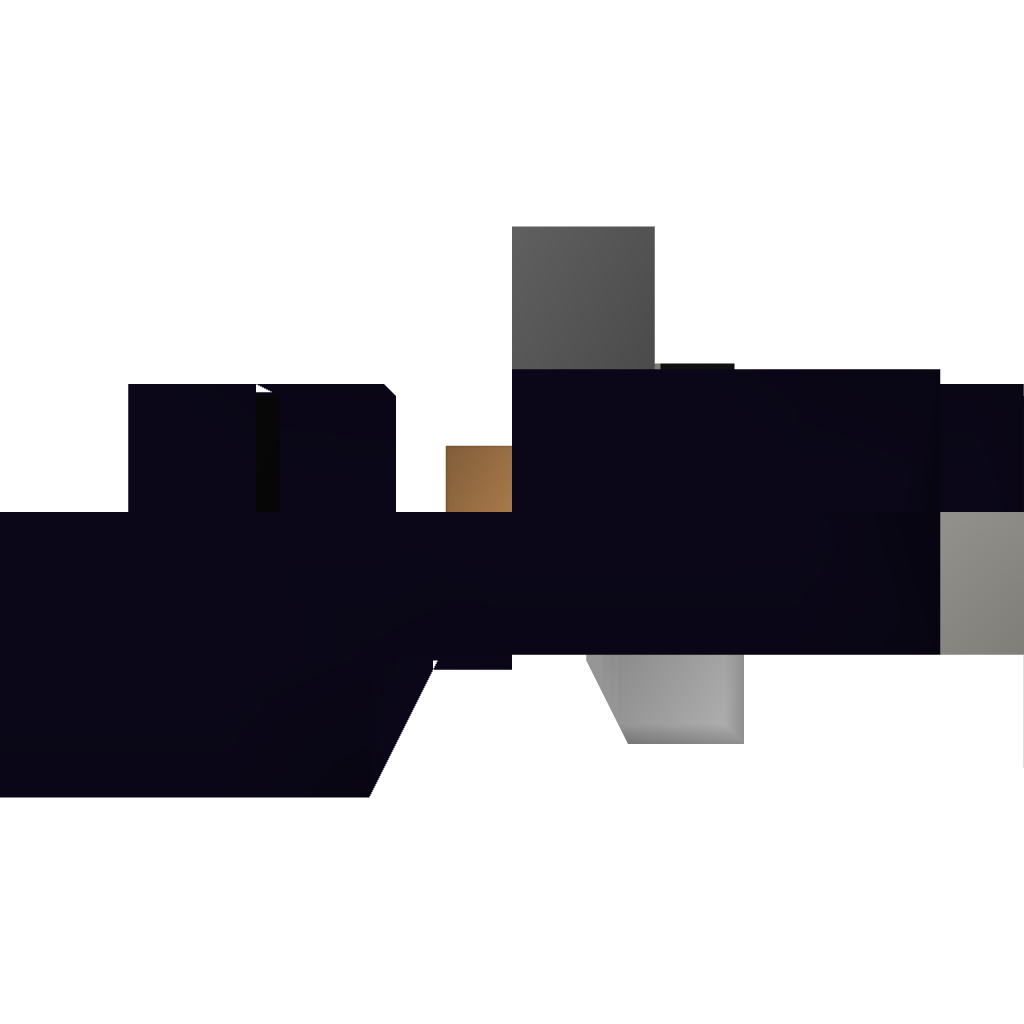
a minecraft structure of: TNT Cannon